Field crop: maize
Growth stage: 1
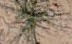
Species: salsola